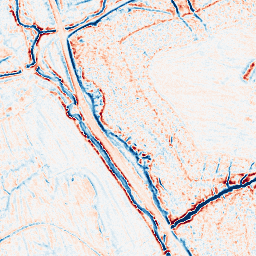
Category: edge_preserving
Decomposition family: bilateral
Decomposition parameters: d: 9
sigma_color: 75
sigma_space: 50
Upsampling method: quadratic
Upsampling parameters: scale: 8
Upsampling scale: 8